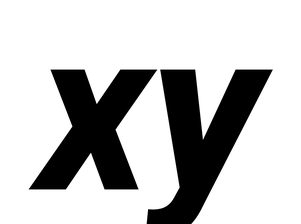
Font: Roboto-Italic_ExtraBold_Italic